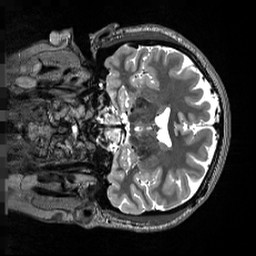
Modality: T2w
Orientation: coronal
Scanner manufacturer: siemens
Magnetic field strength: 3 T
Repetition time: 3.2 s
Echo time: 0.564 s